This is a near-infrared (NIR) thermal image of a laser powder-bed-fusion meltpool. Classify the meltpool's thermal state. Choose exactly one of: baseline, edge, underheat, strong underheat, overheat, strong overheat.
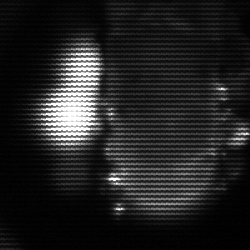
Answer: strong underheat